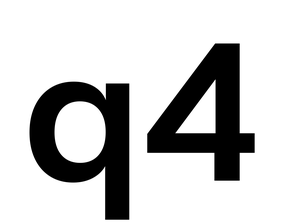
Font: InstrumentSans_SemiBold